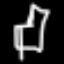
Label: chair